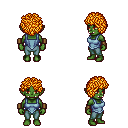
a pixel art fantasy rpg character, female body template, orc, green skin, blue vest, teal pants, light blonde curly afro hairstyle, leather bracers, four views (front, back, left, right), 2x2 character sprite sheet, small pixel art, hard edges, no anti-aliasing